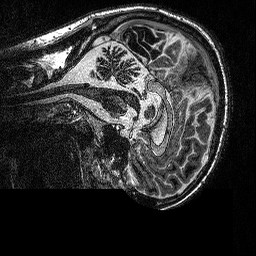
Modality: MP2RAGE
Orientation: sagittal
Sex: male
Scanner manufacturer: siemens
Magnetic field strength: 3 T
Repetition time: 5 s
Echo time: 0.00292 s